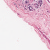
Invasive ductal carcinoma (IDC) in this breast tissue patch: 0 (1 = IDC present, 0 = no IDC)